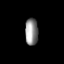
Tissue: lung
Cell type: Endothelial cells
Senescence score: 0.6351
Nuclear area (px): 348
Mean DAPI intensity: 140.784